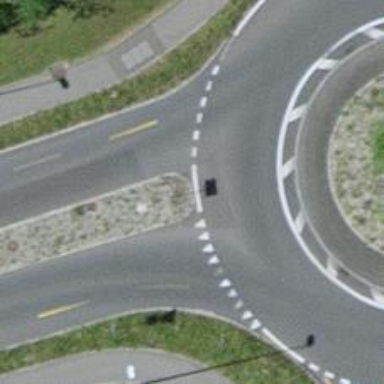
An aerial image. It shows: Road with "give way" sign.